Interaction volume radius: 5 \u00c5
Interaction volume height: 20 \u00c5
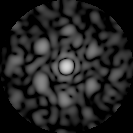
Disorder parameter: 0.7333